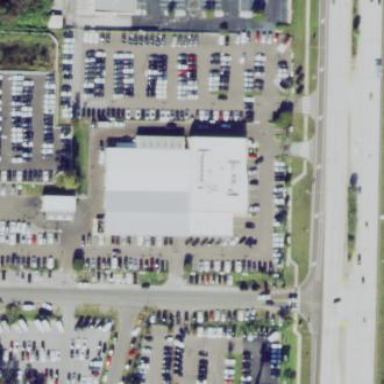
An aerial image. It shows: Car shop building.